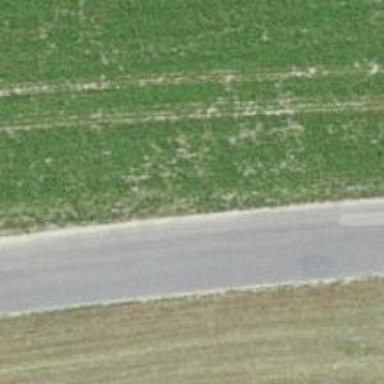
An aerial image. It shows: Unclassified road with asphalt surface.